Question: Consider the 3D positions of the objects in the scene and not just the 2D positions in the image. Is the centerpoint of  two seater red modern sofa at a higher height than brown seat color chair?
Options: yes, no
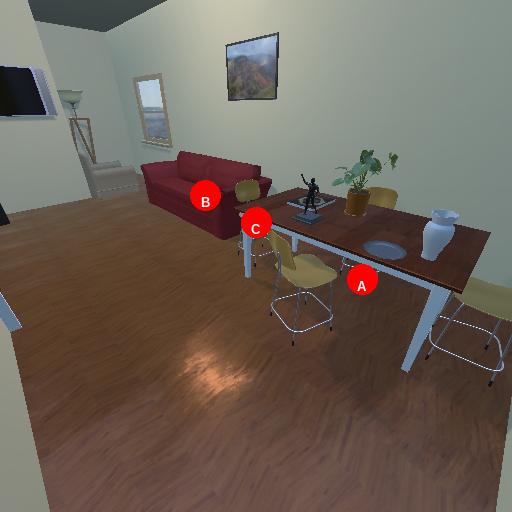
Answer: yes